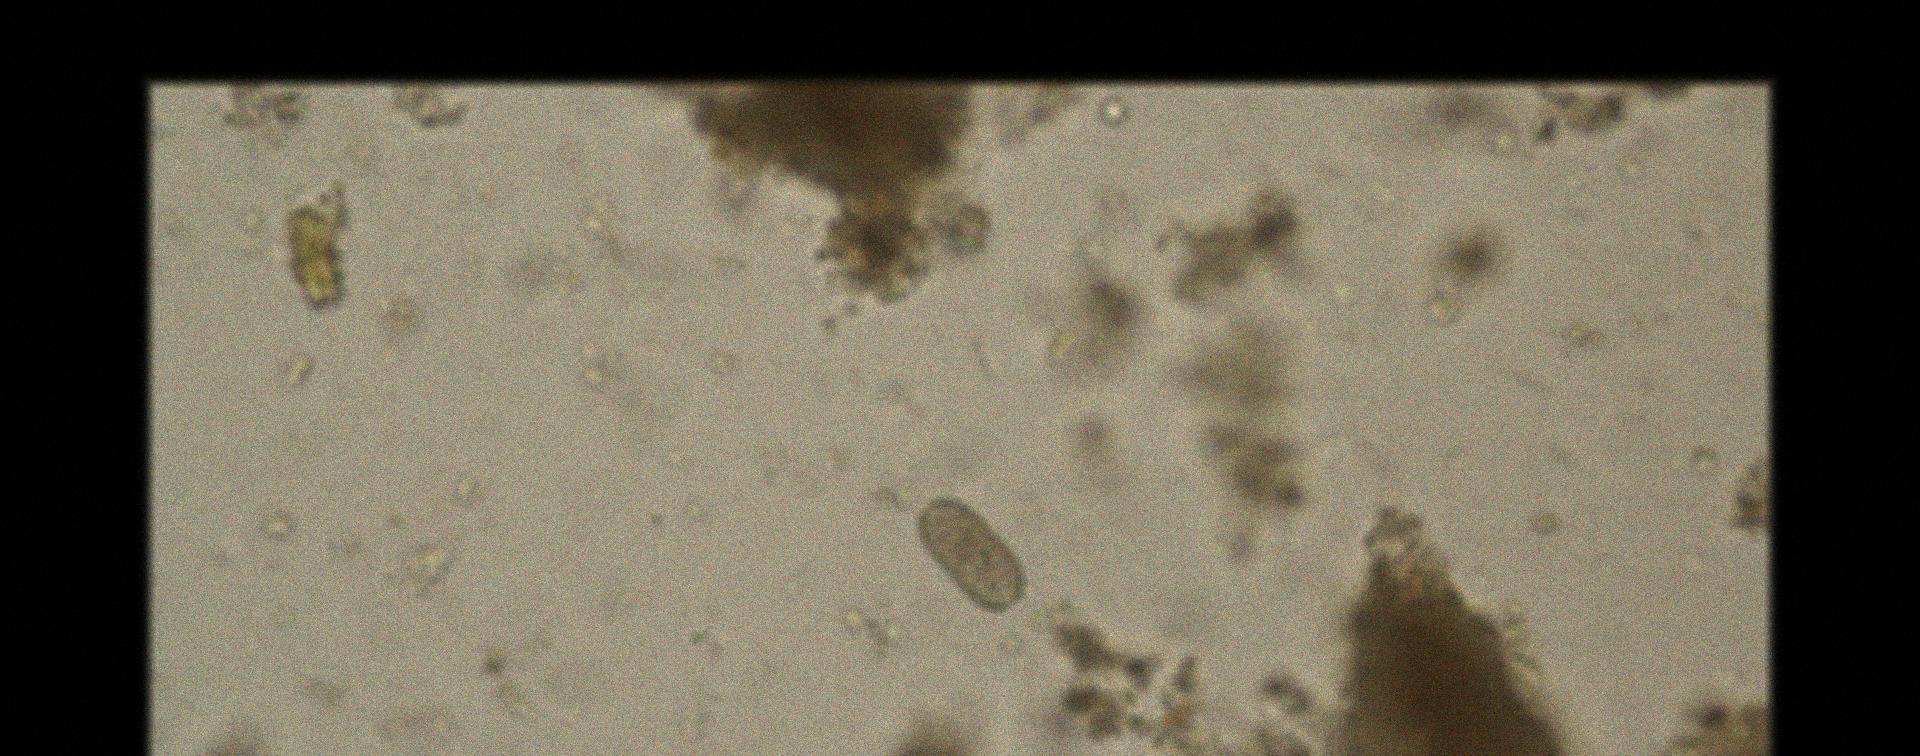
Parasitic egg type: Capillaria philippinensis